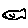
Label: fish